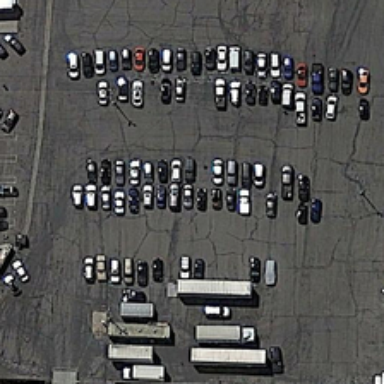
There are some parked automobiles on the grid black ground .